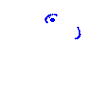
Particle: pion